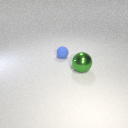
large green metal sphere to the right of small blue rubber sphere